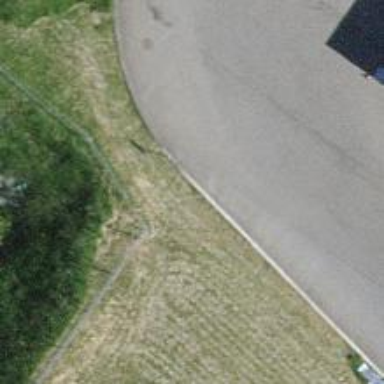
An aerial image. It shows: Fence.